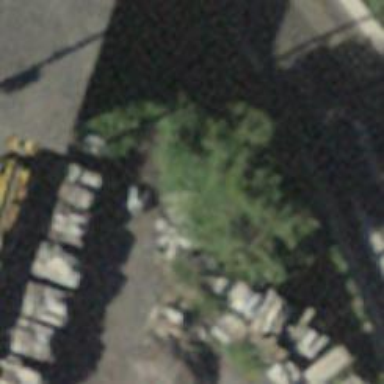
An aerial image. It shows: Railway buffer stop.